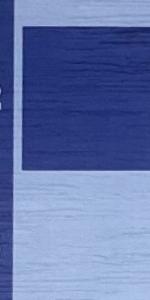
Label: Empty